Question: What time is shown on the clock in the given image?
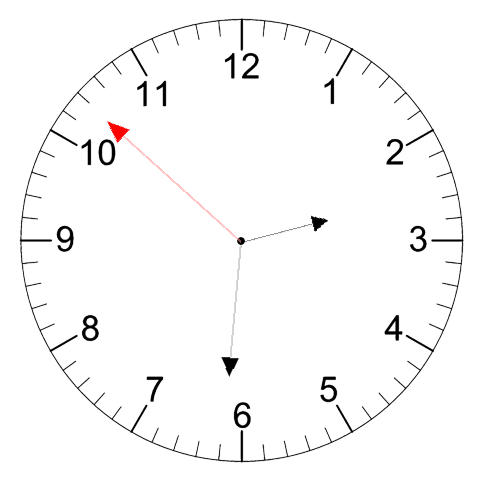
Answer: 02:30:52